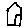
Label: house